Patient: sex F, age 34
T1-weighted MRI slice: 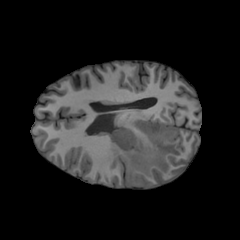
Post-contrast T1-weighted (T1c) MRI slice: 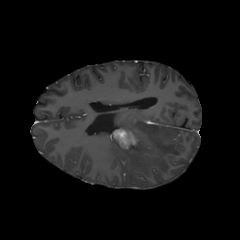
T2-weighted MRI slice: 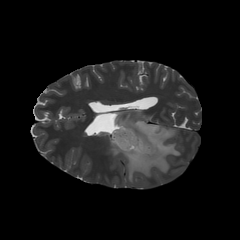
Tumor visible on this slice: yes
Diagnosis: Astrocytoma, IDH-mutant
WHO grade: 3